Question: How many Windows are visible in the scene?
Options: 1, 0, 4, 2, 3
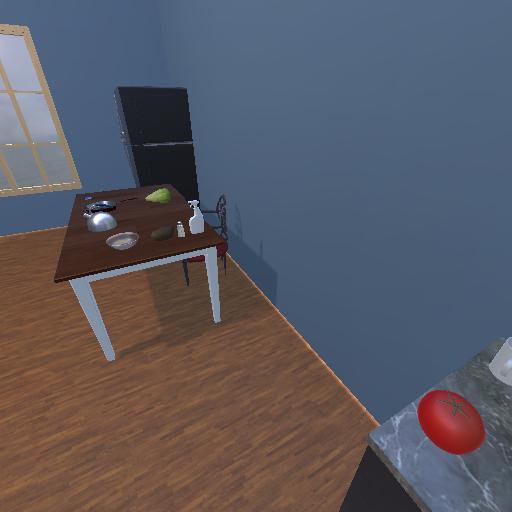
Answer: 1